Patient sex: M
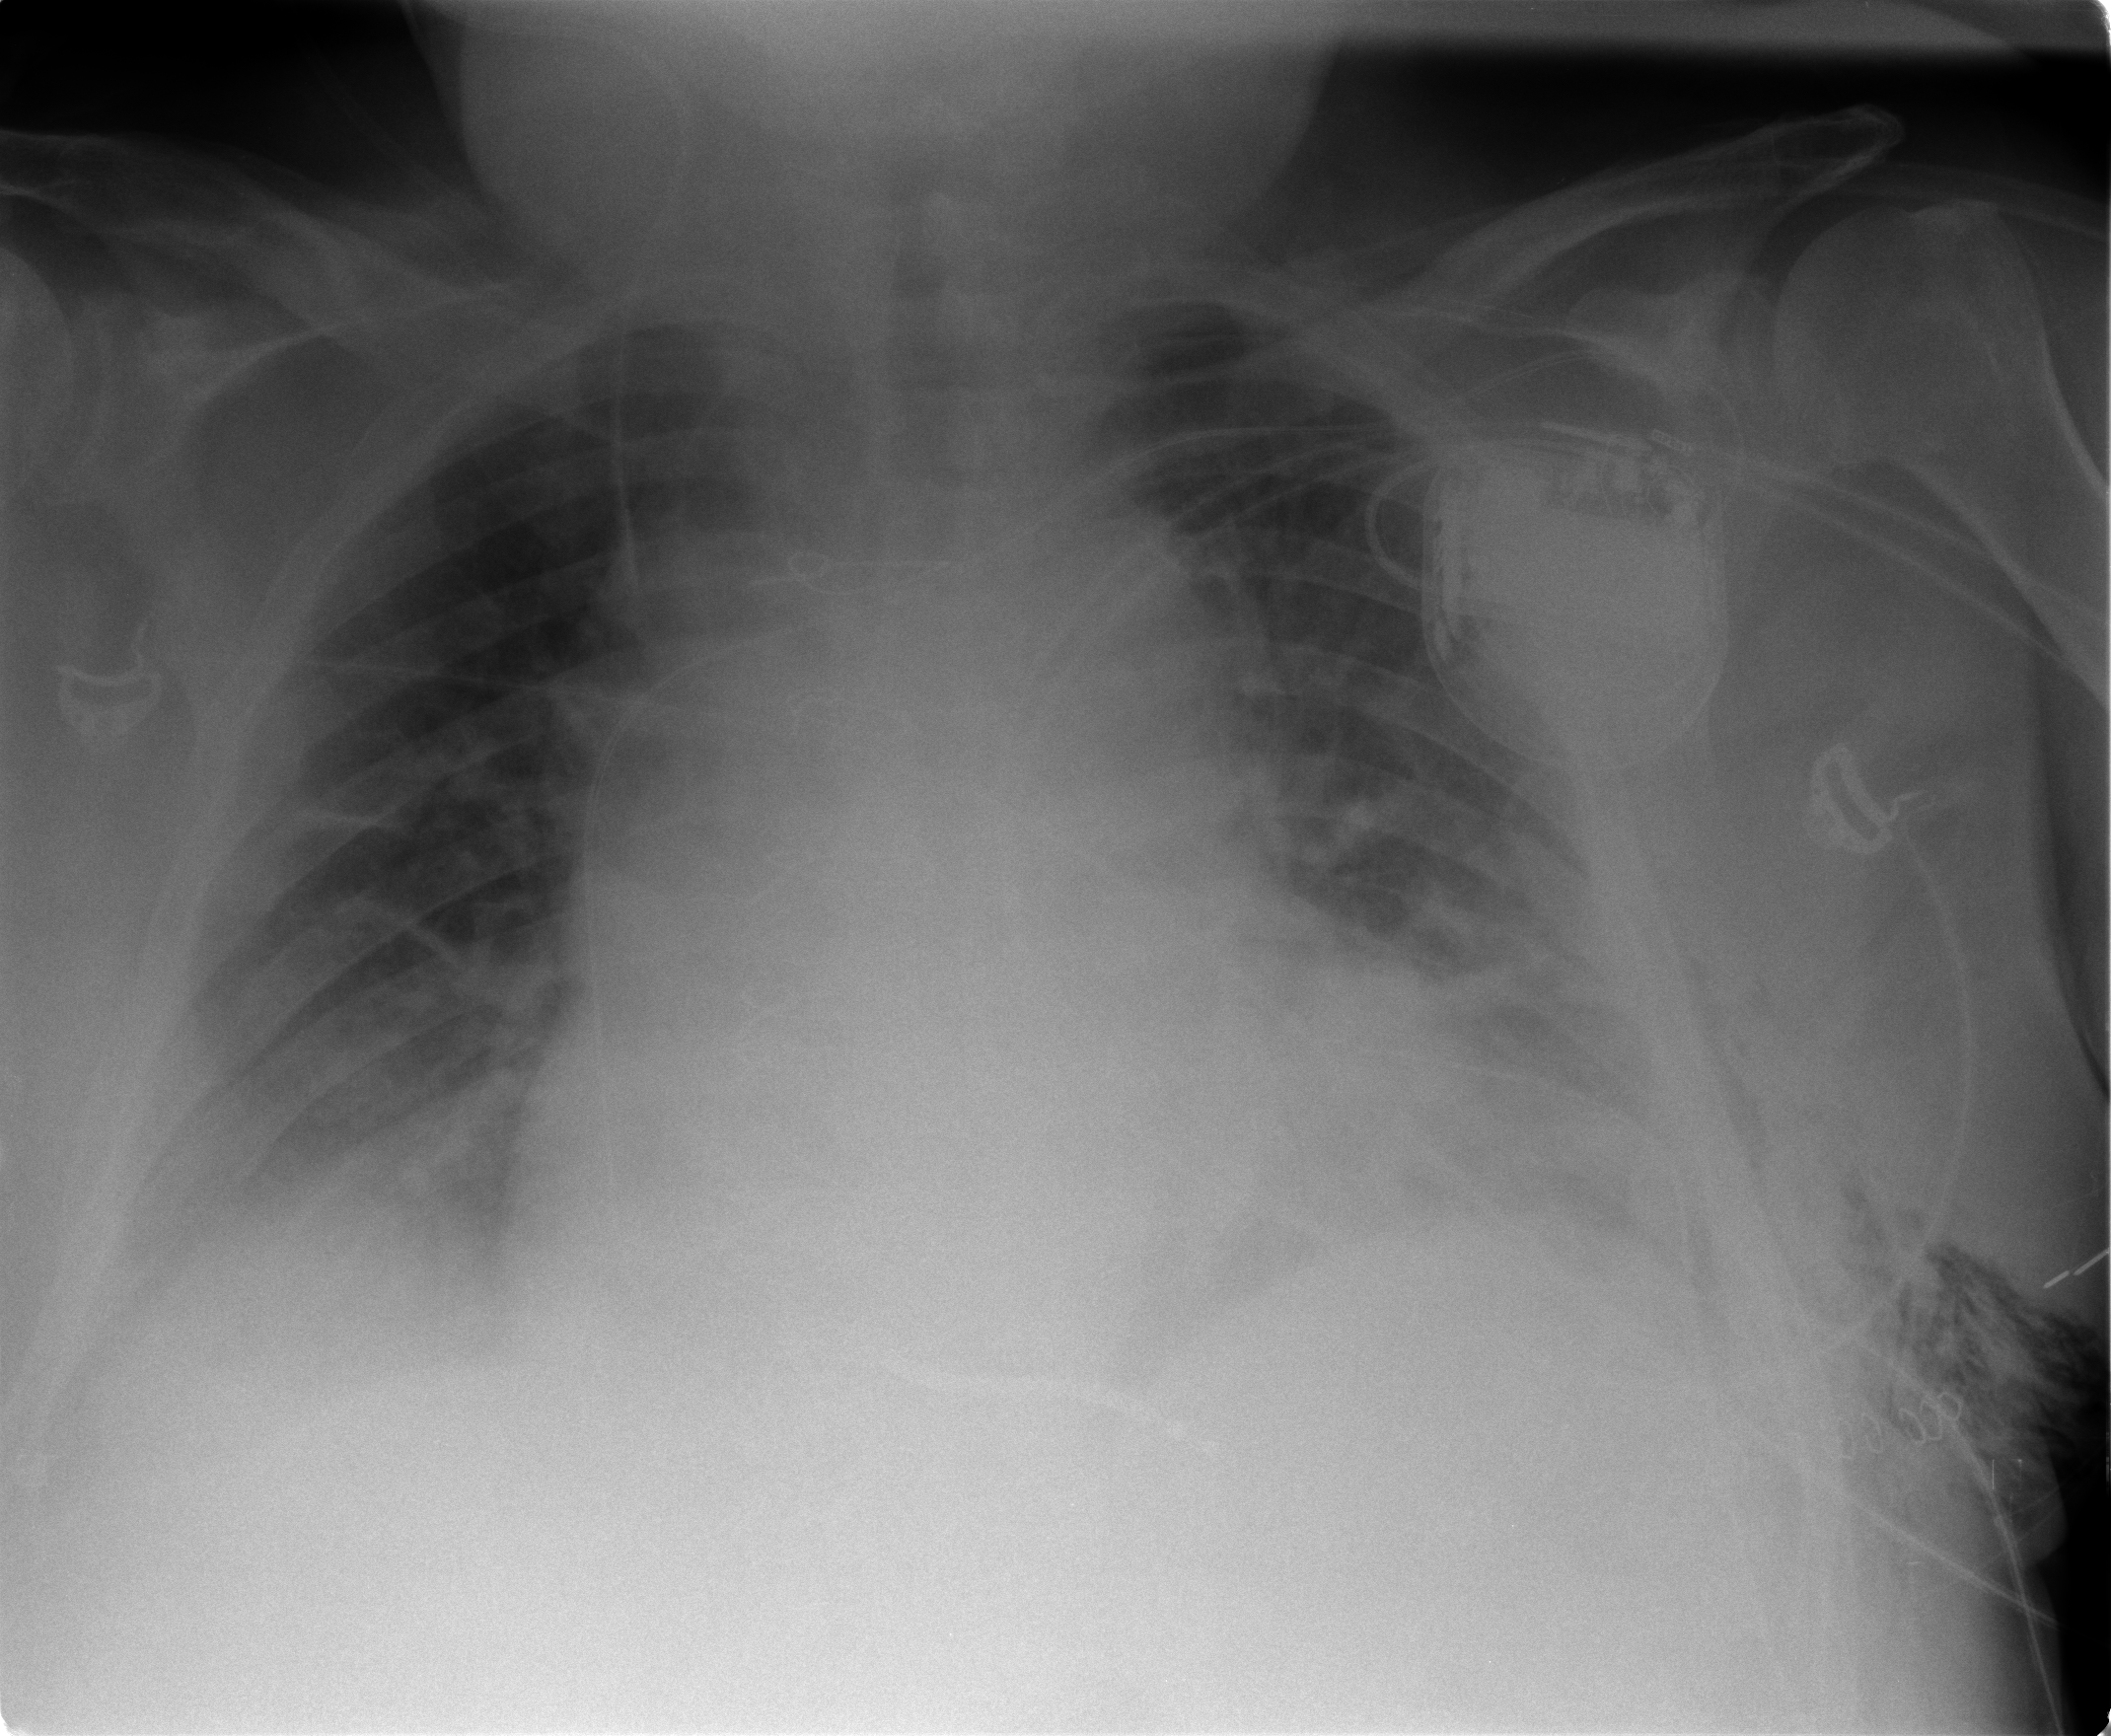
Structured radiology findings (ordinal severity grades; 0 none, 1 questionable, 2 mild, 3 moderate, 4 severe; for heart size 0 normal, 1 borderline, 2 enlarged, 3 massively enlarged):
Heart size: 2
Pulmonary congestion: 2
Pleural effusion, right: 2
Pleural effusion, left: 2
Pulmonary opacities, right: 2
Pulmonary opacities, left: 2
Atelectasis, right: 2
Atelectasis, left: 2